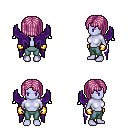
a pixel art fantasy rpg character, female body template, dark elf, purple skin, purple wings, teal pants, pink pageboy hairstyle, gold gloves, four views (front, back, left, right), 2x2 character sprite sheet, small pixel art, hard edges, no anti-aliasing